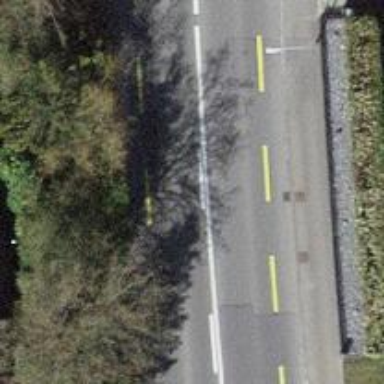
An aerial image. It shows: Primary highway with dedicated lane for cyclists.